Question: I'm using a 'UIStoryboard' with autolayout and size classes to handle rotating an iPhone in landscape mode. I'm dynamically resizing the view into two containers, each one of them is rectangular (like 300x260) and am trying to fit a square view into that container. I would like the view to pick the smaller dimension of the rectangle and size itself appropriately:
For example:
- -
exhagerrated example:

I tried 1:1 aspect ratio constraint, but the view is still clipping (picks incorrect dimension)
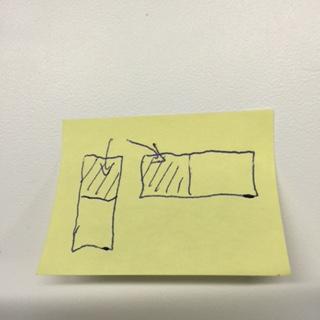
Answer: You need to add two constraints in addition to the ratio constraint. One specifying the height of the inner view is less than the height of outer view, and one specifying the width of the inner view is less than the width of outer view.
You could probably do it in Interface Builder, but in code it would be something like this:
'''
UIView *outerView = ...;
UIView *innerView = ...;
[outerView addConstraints:@[
[NSLayoutConstraint constraintWithItem:innerView
attribute:NSLayoutAttributeWidth
relatedBy:NSLayoutRelationLessThanOrEqual
toItem:outerView
attribute:NSLayoutAttributeWidth
multiplier:1.0
constant:0.0],
[NSLayoutConstraint constraintWithItem:innerView
attribute:NSLayoutAttributeHeight
relatedBy:NSLayoutRelationLessThanOrEqual
toItem:outerView
attribute:NSLayoutAttributeHeight
multiplier:1.0
constant:0.0],
]];
'''
You might also need to add a low priority constraint to make the inner view have a size larger than zero.